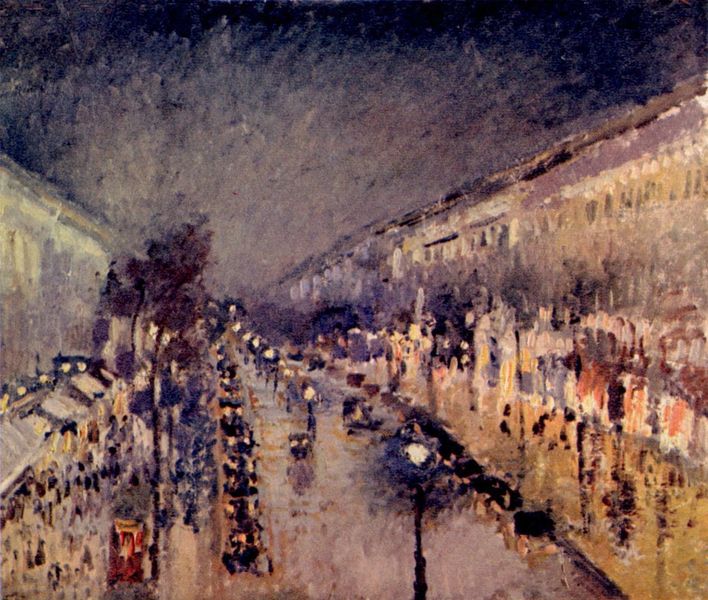
Titel: Boulevard Montmartre bei Nacht
Künstler: Camille Pissarro
Standort: London
Institution: National Gallery
Schlagwörter: baum, blau, dunkel, gemälde, himmel, mann, schatten, wasser, weiß, wolken, bäume, fluss, frauen, gelb, impressionismus, menschen, stadt, abend, bunt, fenster, frankreich, frau, hell, lampe, lampen, laterne, laternen, licht, lichter, männer, nacht, orange, paris, schwarz, starsse, strasse, gebäude, haus, rot, schnee, beige, leute, malerei, mensch, öl, häuser, gehen, kontrast, rund, geschäft, passanten, abends, farben, dächer, allee, farbe, lila, herbst, winter, geschäfte, kutschen, laden, läden, beleuchtung, auto, promenade, unwetter, wetter, blue, crowd, lamp, oil, people, red, white, black, chairs, dark, expressionism, france, gray, grey, modern, painting, windows, yellow, impressionistisch, monet, reflexe, oil painting, picture, reflection, brown, perspective, leuchten, eindruck, impression, regen, spaziergang, nachts, trottoir, tupfen, kugel, toulouse, rue, beleuchtet, verschwommen, clouds, life, sky, tree, straßenlaterne, urban, verkehr, building, house, landscape, water, houses, reflections, street, trees, snow, evening, light, river, night, road, view, london, brush strokes, color, impressionism, purple, expressionist, walking, french, autos, wet, scene, bright, town, boulevard, city, lamps, lantern, lanterns, lights, renoir, straßenlaternen, street light, doors, buildings, walk, watercolor, watercolour, parken, art, großstadt, markisen, rain, hauptstrasse, carriage, fire, impressionist, carraige, shadows, canvas, colour, modernity, paint, cityscape, impressionistic, cold, sidewalk, humans, atmosphere, blurry, grid, tan, raining, rainy, alley, train station, avenue, awning, crowds, carriages, streetlights, stars, telefonzelle, recession, vanishing point, car, neunzehntes jahrhundert, van gogh, stores, depth, flackern, pissaro, cars, pissarro, pointilism, tables, store, pisarro, street scene, streetscape, lampost, shop, streetlamp, recess, glow, benches, christmas, alienation, automobiles, awnings, cafe, cafes, carraiges, champs elisee, croud, hausmannization, impresion, mall, nightlife, nocturne, november, one, one point, one point perspective, optical theory, out, pointillisme, puddle, shimmer, shopping, shops, sketchiness, street lamps, street scenes, traffic, urbanity, walkway, watery, busy, plaza, new york, 19th century, gogh, 19. jh., telephone, künstliche beleuchtung, dranzösisch, ruch hour, impresionism, hausman, haussman, telephone booth, electricity, graph, r, light pole, smear, warm colors, night time, midnight, creme, wide road, imprsionismus, telephone box, ff, early 20 century, phone booth, chicago, city scene, pleasure, streetlife, asjfh, asf, aerg, iasjd, asg, poentilism, pointilissm, streetlantern, impressonist, better, electrical light